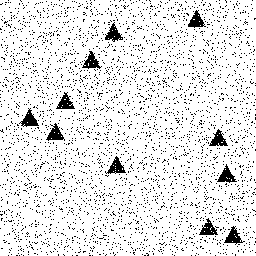
Squares: 0
Triangles: 11
Stars: 0
Total shapes: 11